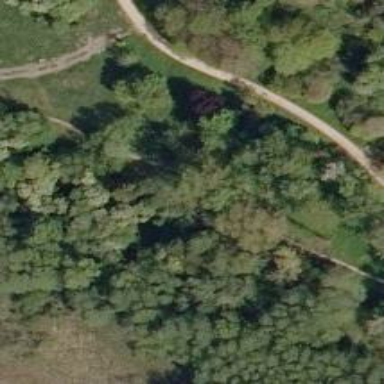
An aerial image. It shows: This image shows arboretum.